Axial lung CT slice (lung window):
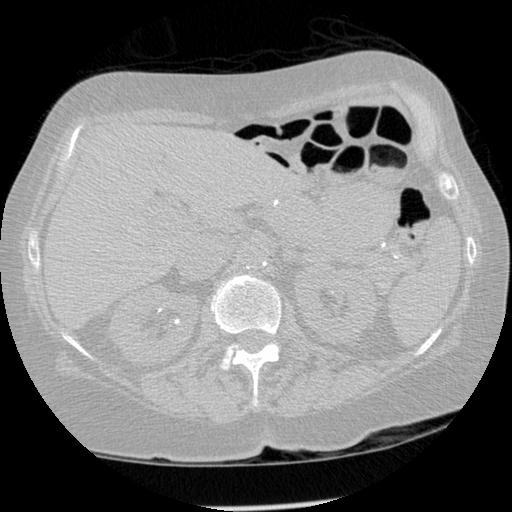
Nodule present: no